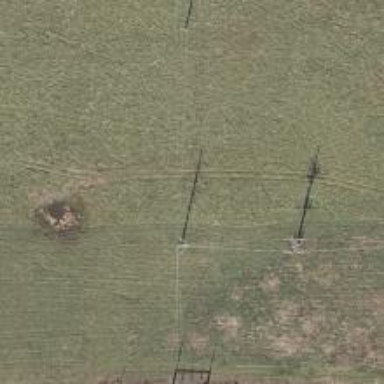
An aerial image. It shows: Power pole.